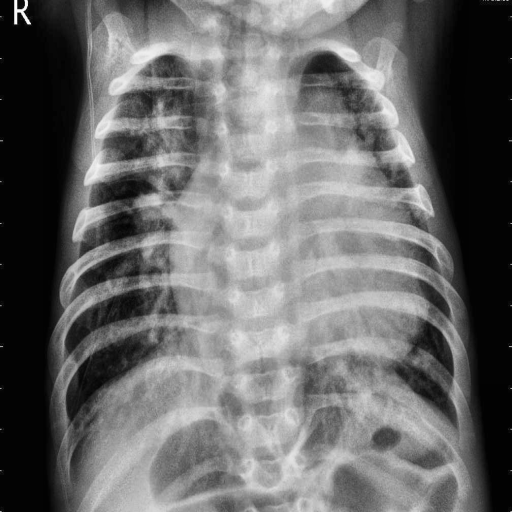
Finding: PNEUMONIA